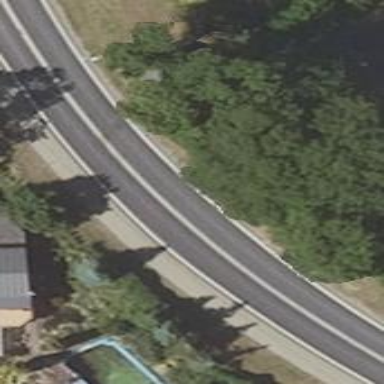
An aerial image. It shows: Asphalt road classified as primary highway.